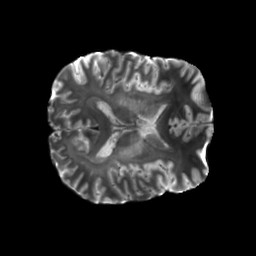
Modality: T2w
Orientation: axial
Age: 27
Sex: male
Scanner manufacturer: siemens
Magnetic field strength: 6.98 T
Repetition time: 7.08 s
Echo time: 0.0756 s